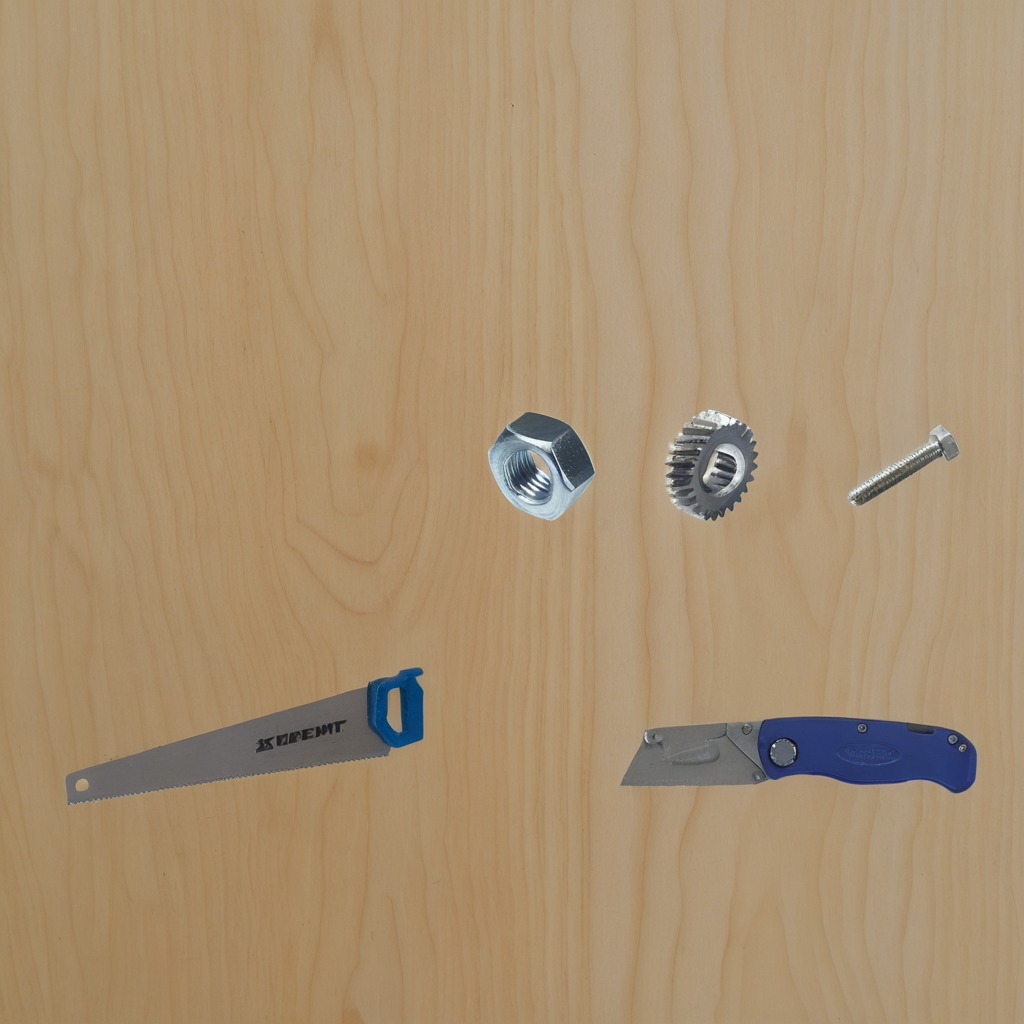
A steel gear with teeth, a utility knife, a metal machine screw, a handheld metal saw, and a metal nut are lying on the plywood surface.